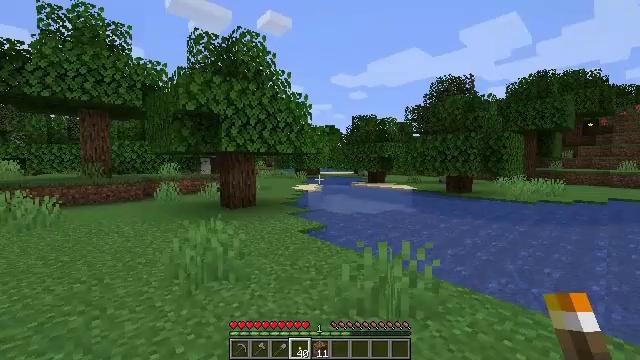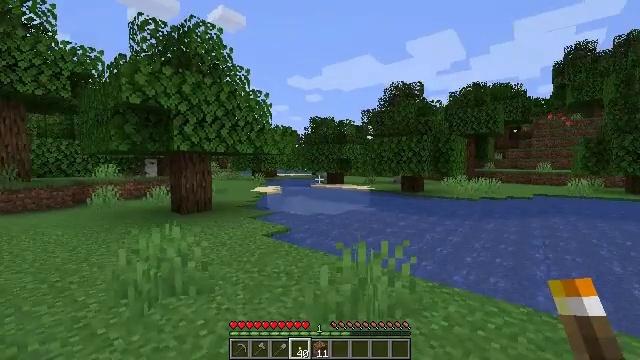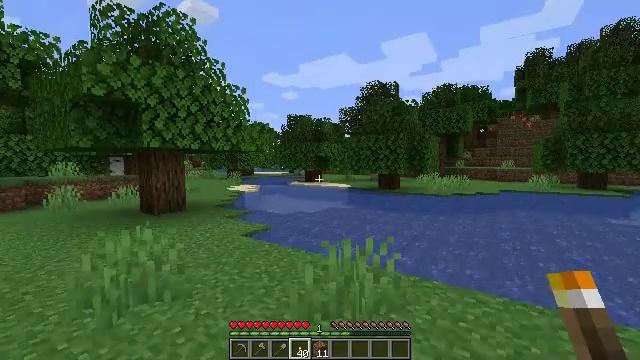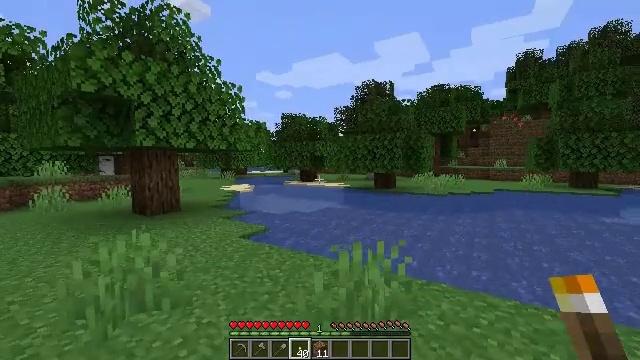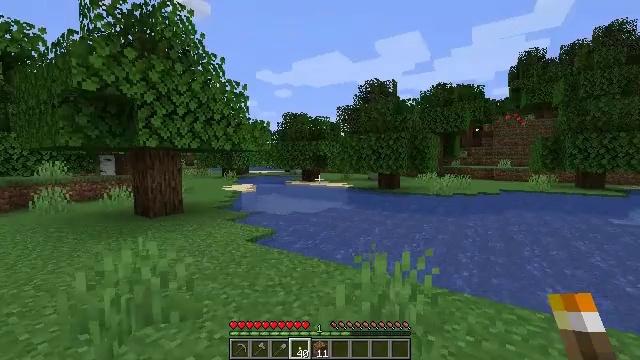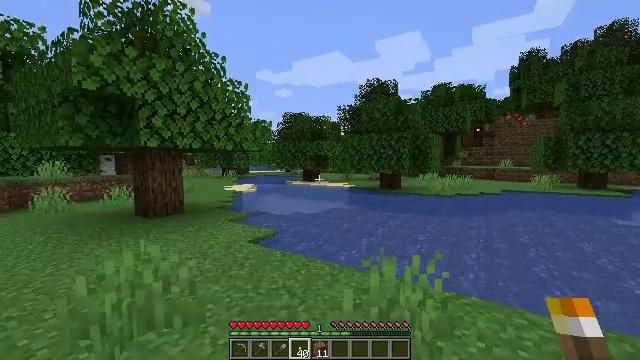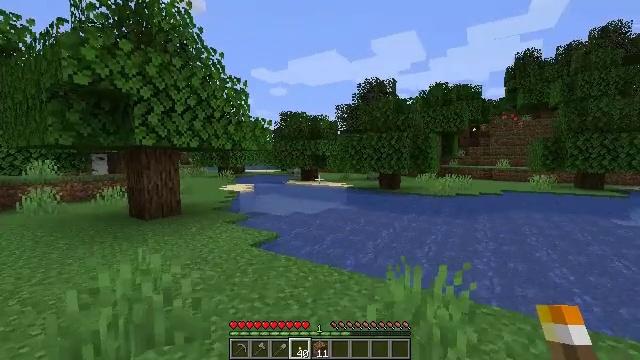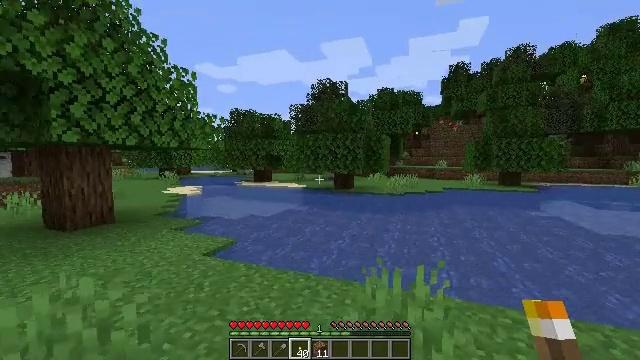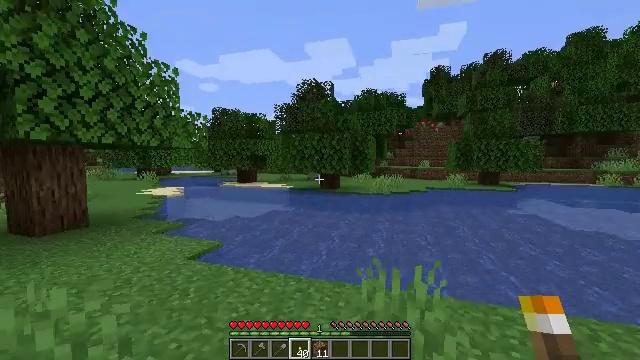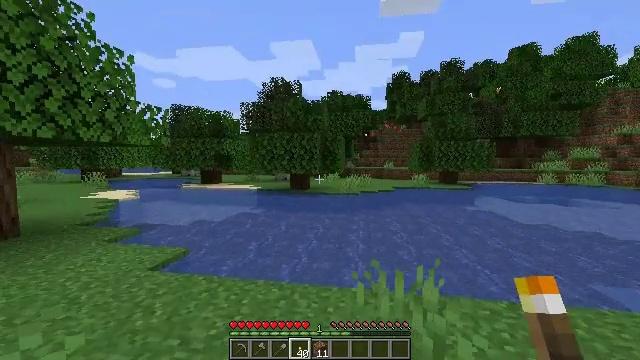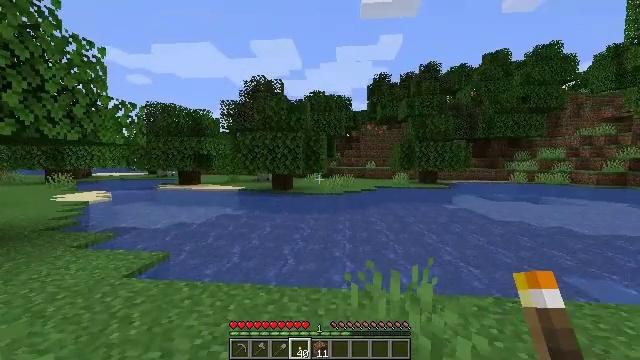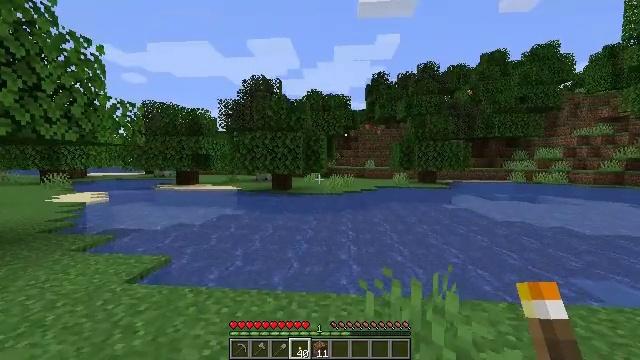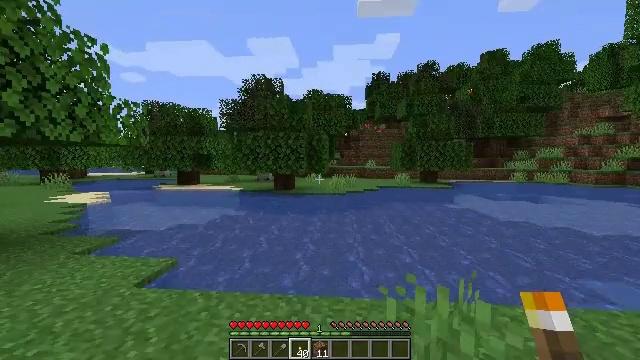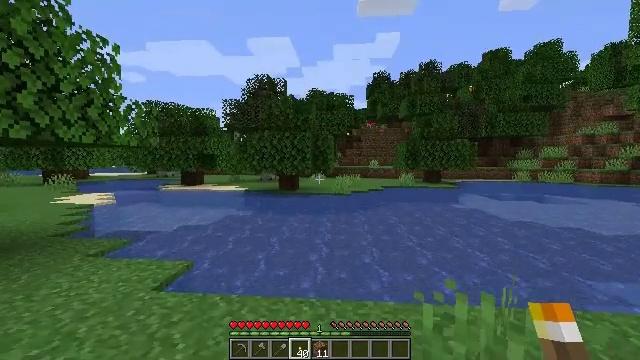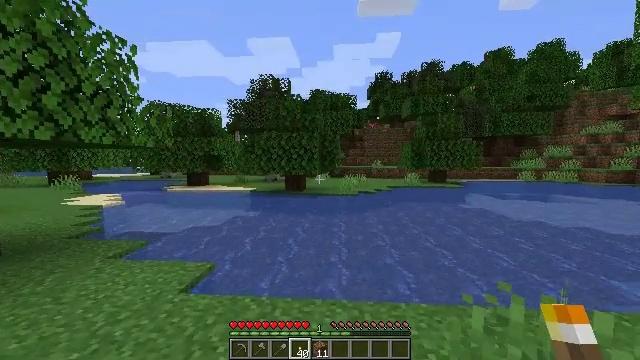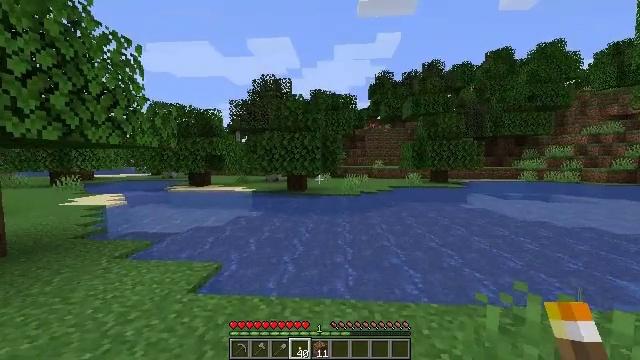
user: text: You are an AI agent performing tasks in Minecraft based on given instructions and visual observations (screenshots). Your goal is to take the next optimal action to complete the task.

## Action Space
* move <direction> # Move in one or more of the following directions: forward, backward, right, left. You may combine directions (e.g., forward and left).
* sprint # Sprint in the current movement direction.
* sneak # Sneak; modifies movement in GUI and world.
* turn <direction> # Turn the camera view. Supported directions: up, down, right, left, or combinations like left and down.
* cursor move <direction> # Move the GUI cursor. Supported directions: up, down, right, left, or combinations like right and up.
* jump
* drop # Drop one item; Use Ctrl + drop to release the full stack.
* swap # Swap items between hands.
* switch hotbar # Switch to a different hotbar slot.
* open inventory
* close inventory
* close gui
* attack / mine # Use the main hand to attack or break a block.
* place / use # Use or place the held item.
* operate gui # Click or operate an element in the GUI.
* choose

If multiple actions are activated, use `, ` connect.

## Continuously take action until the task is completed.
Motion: motion action
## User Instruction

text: Pick up the lilac.
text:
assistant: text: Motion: move forward and move left, turn right
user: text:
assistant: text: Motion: move forward and move left, turn right
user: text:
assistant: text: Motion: move forward and move left, turn right
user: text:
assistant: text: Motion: move forward and move left
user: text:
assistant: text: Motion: move forward and move left
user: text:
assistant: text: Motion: move forward and move left, turn right
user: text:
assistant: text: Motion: move forward and move left, turn right
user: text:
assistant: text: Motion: move forward and move left, turn right
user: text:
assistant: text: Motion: move forward and move left, turn right
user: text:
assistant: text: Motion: move forward and move left, turn right
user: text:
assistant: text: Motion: move left
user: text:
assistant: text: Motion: move left
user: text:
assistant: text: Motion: move left
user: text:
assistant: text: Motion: move left
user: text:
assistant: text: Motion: move left
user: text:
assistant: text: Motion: move left
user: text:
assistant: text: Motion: move forward and move left, turn right
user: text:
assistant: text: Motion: move forward and move left, turn right
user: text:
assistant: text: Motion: move forward and move left, turn right
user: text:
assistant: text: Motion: move forward and move left, turn right
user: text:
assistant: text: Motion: move forward and move left, turn right
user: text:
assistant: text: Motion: turn right
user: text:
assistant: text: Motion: no_op
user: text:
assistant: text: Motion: no_op
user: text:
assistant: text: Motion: no_op
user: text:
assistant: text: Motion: no_op
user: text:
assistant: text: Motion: no_op
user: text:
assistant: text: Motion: no_op
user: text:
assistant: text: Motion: no_op
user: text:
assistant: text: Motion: no_op